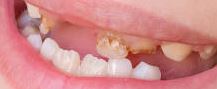
Condition: hypodontia